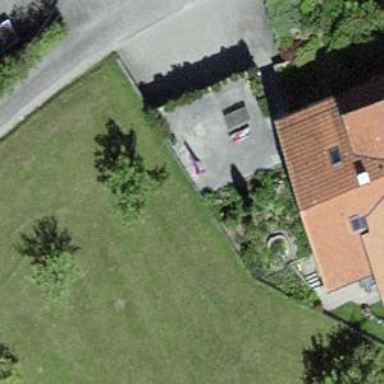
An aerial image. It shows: Garage.